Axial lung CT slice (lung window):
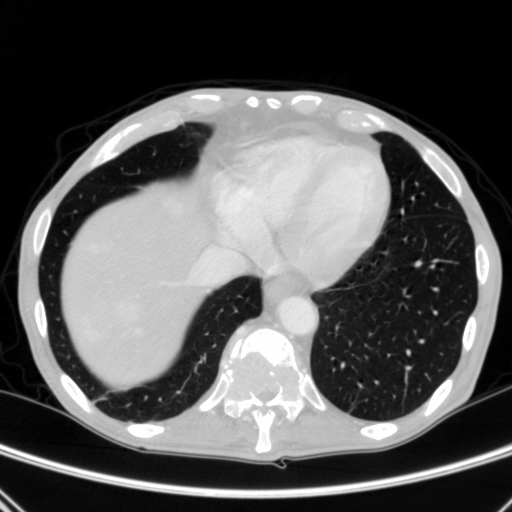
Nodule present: no